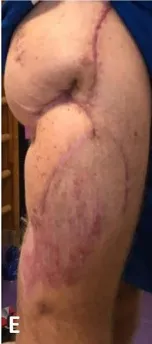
Clinical and radiological appearance of the patient prior, during, and after bacteriophage therapy. (D) Postoperative photograph showing irrigation system for local bacteriophage application.
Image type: medical_photograph (skin_photograph)